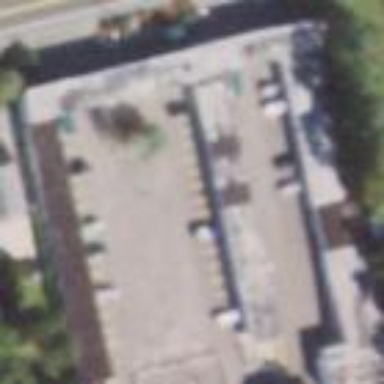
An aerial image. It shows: Motel with flat roof.